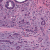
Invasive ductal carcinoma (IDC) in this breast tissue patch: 1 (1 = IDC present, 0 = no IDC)